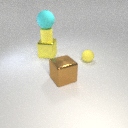
large brown metal cube in front of small yellow rubber sphere